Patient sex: M
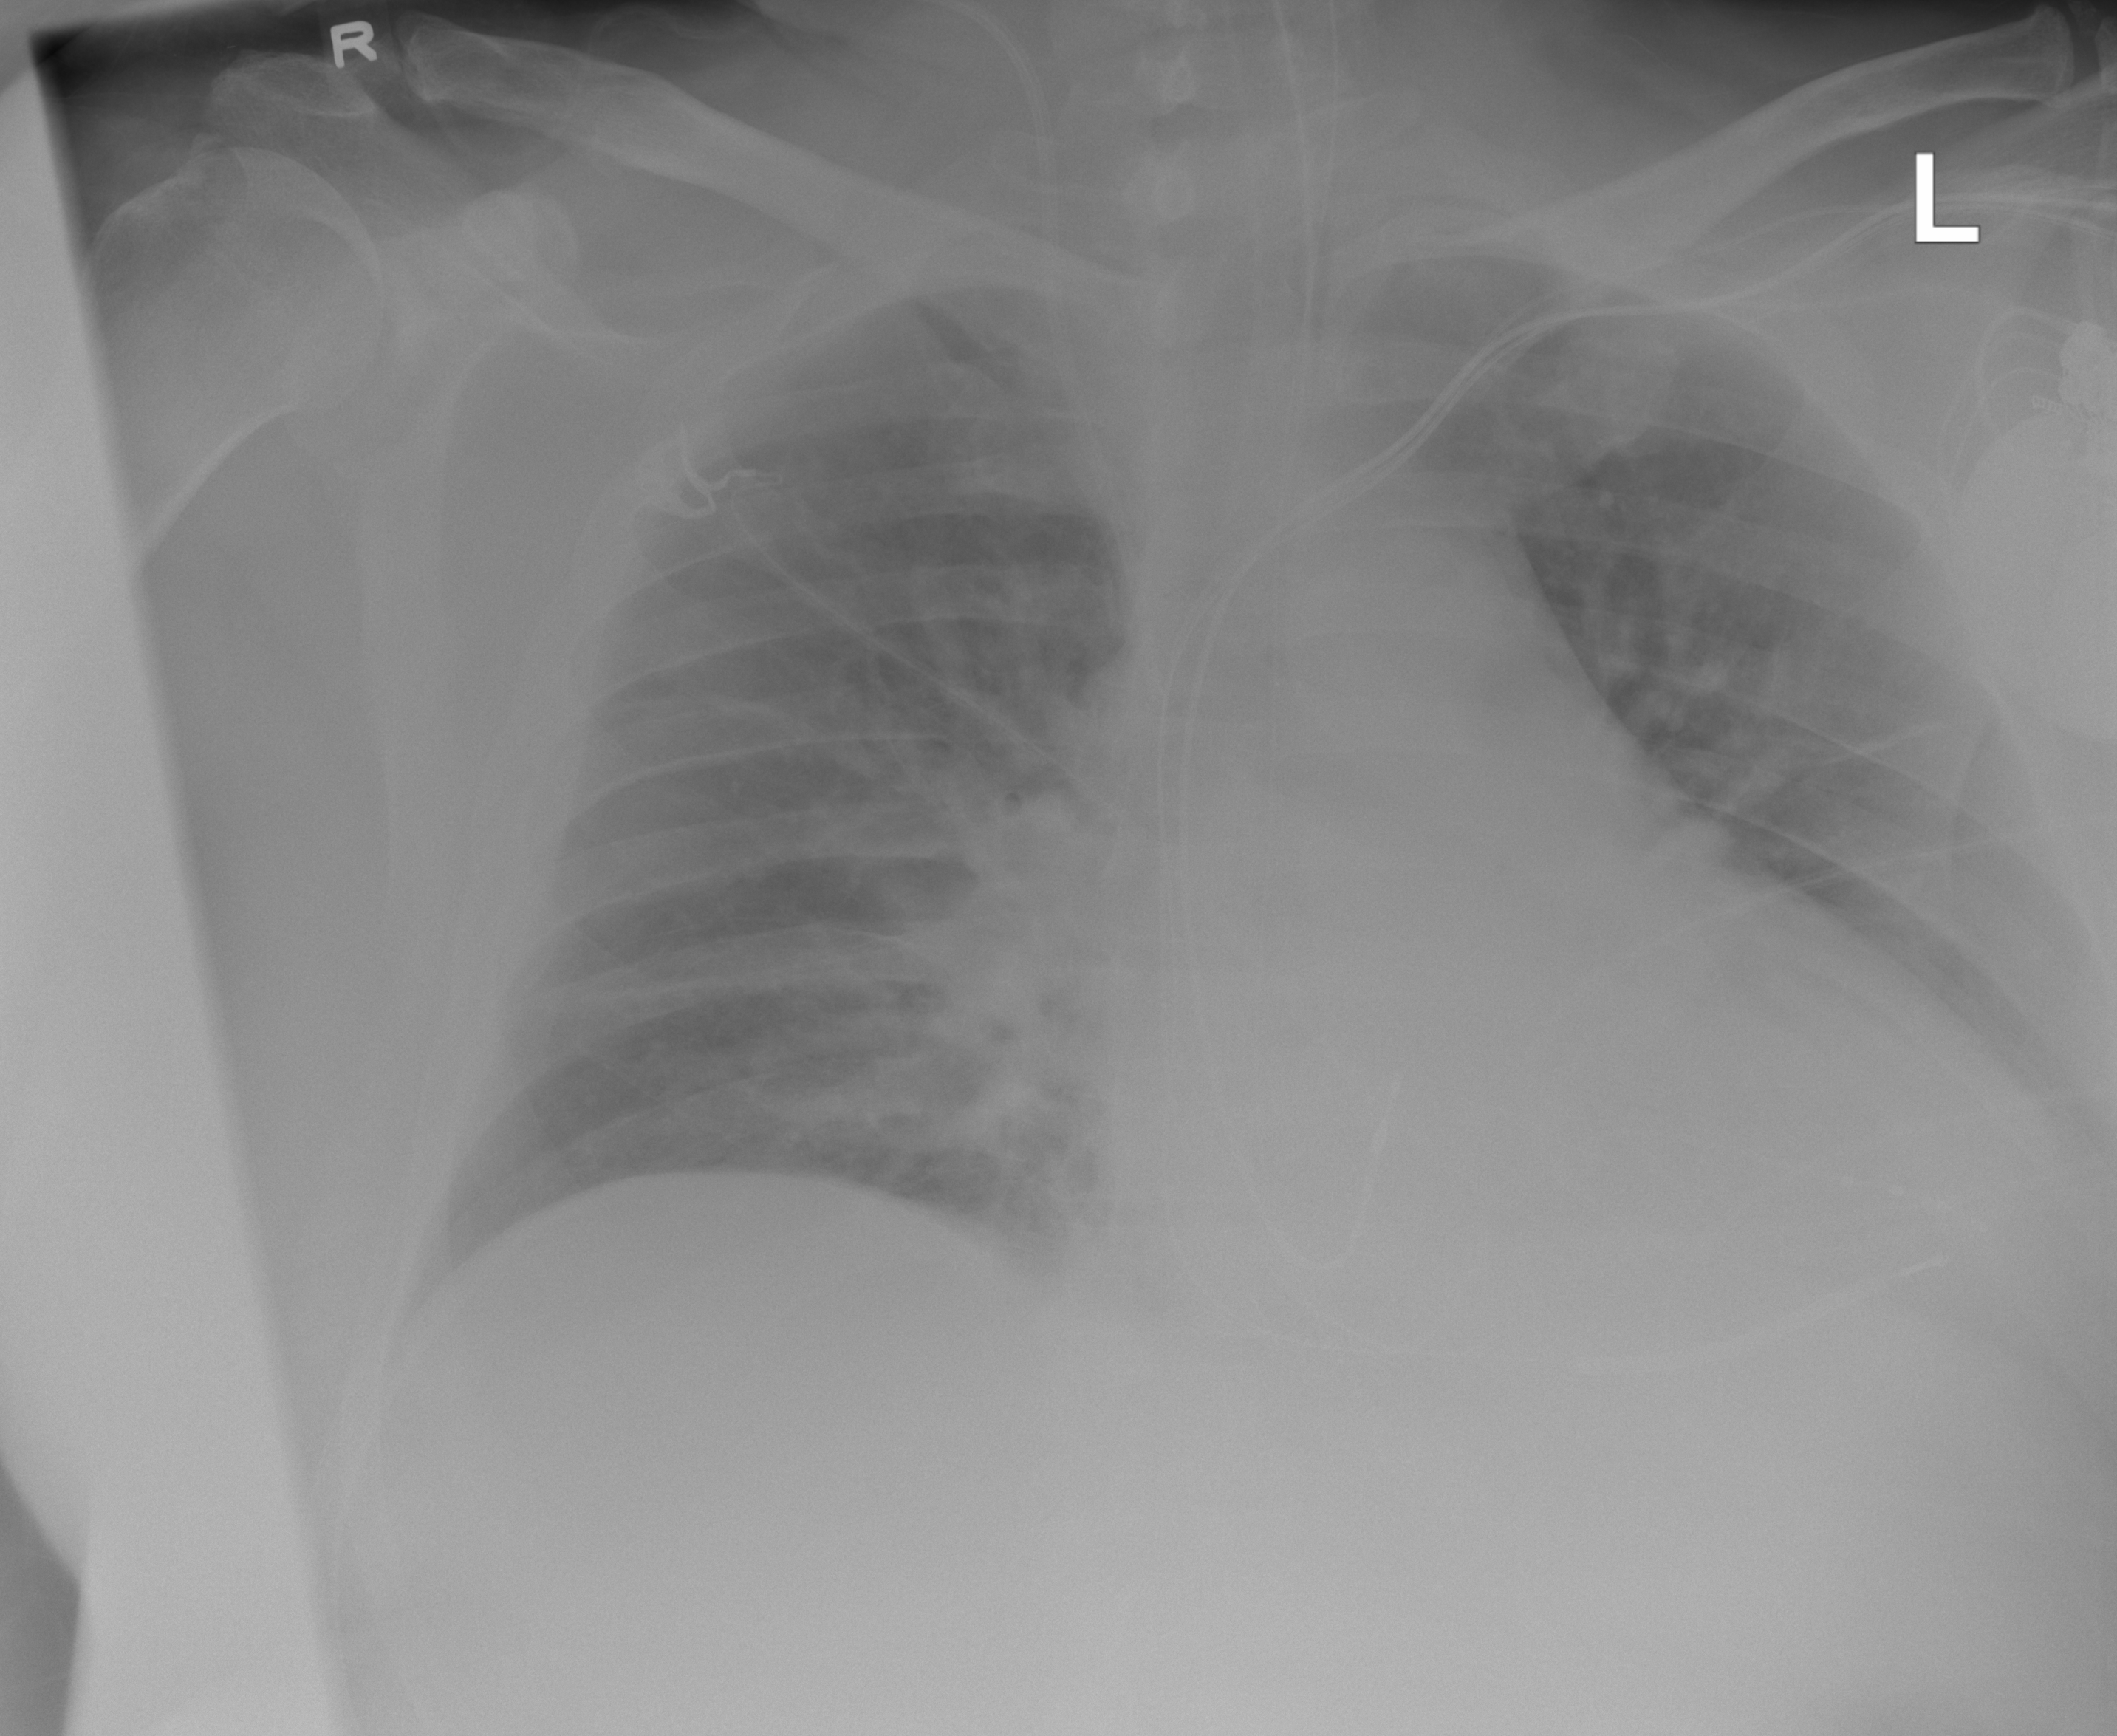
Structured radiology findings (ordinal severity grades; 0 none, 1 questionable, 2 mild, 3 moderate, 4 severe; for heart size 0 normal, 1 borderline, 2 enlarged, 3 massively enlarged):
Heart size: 2
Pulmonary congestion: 2
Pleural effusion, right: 0
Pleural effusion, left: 0
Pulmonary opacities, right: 2
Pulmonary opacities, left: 2
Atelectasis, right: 0
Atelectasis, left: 0